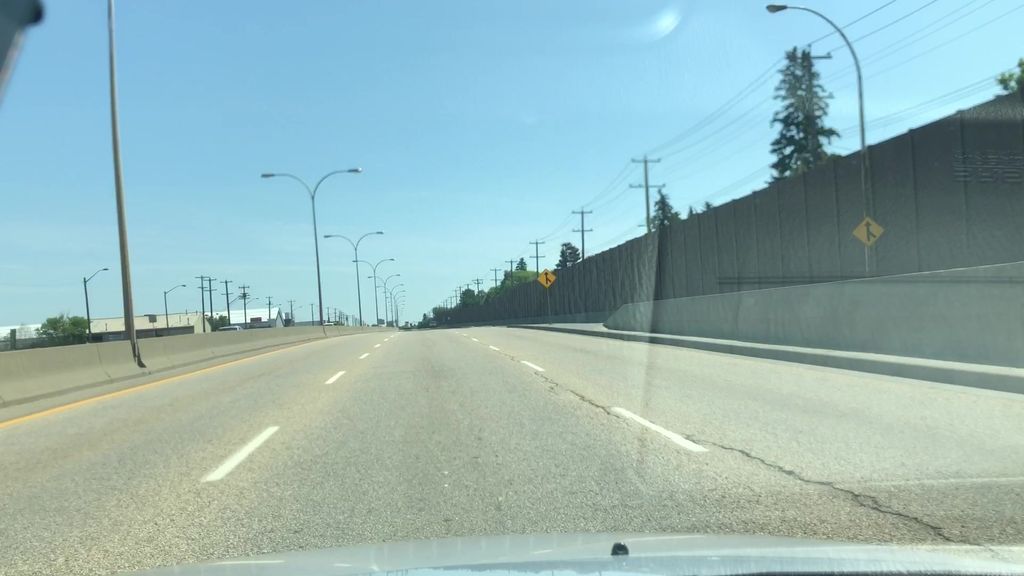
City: edmonton